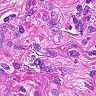
Metastatic tissue present: no